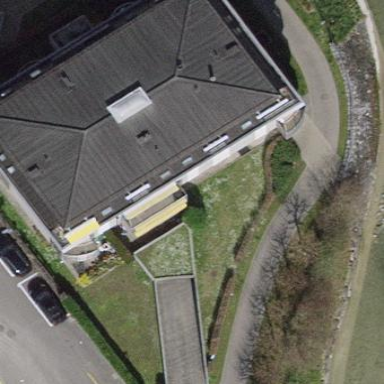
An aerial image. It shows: Quadruple saltbox roof shape on apartment building.